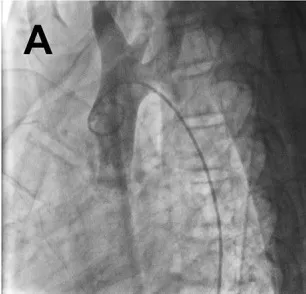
Coarctation intervention with the guidance of digital subtraction angiography:. The coarctated descending aorta was confirmed by the poor perfusion of the iodine contrast medium to the distal segment.
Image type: radiology (x_ray)